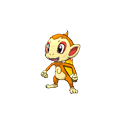
Pok\u00e9mon: chimchar